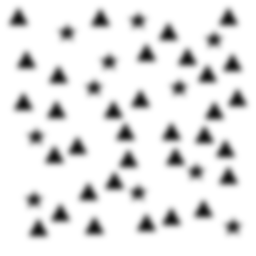
Squares: 0
Triangles: 33
Stars: 11
Total shapes: 44